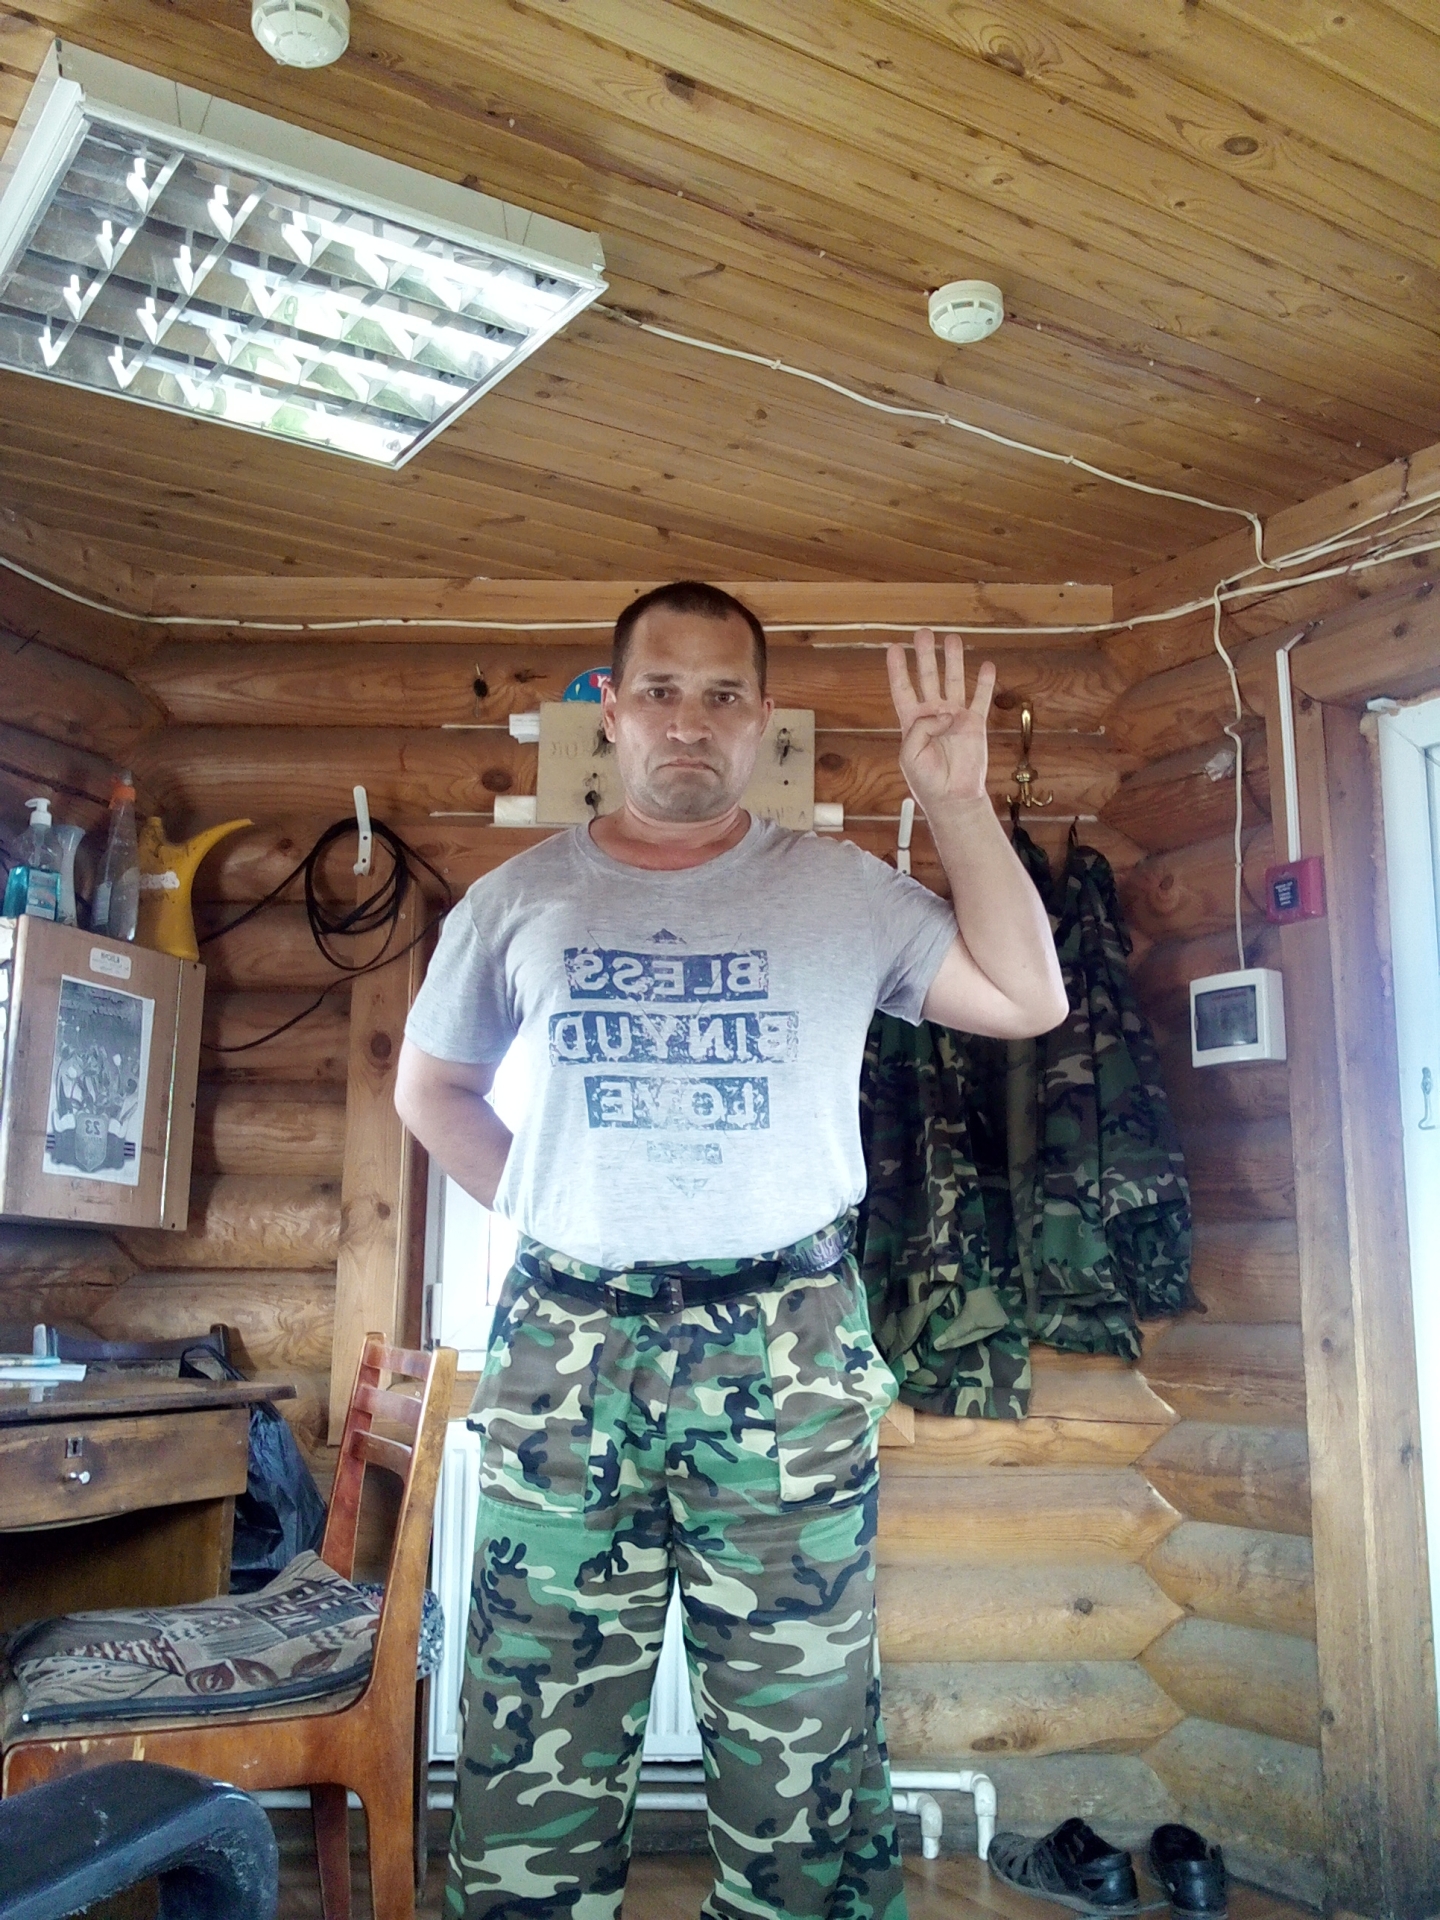
Label: noise